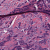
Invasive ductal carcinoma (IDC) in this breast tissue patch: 1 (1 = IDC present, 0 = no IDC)